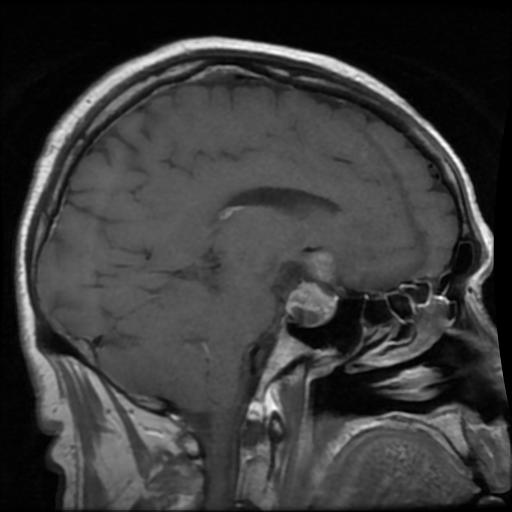
Label: pituitary